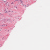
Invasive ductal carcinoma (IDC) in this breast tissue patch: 0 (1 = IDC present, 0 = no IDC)